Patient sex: F
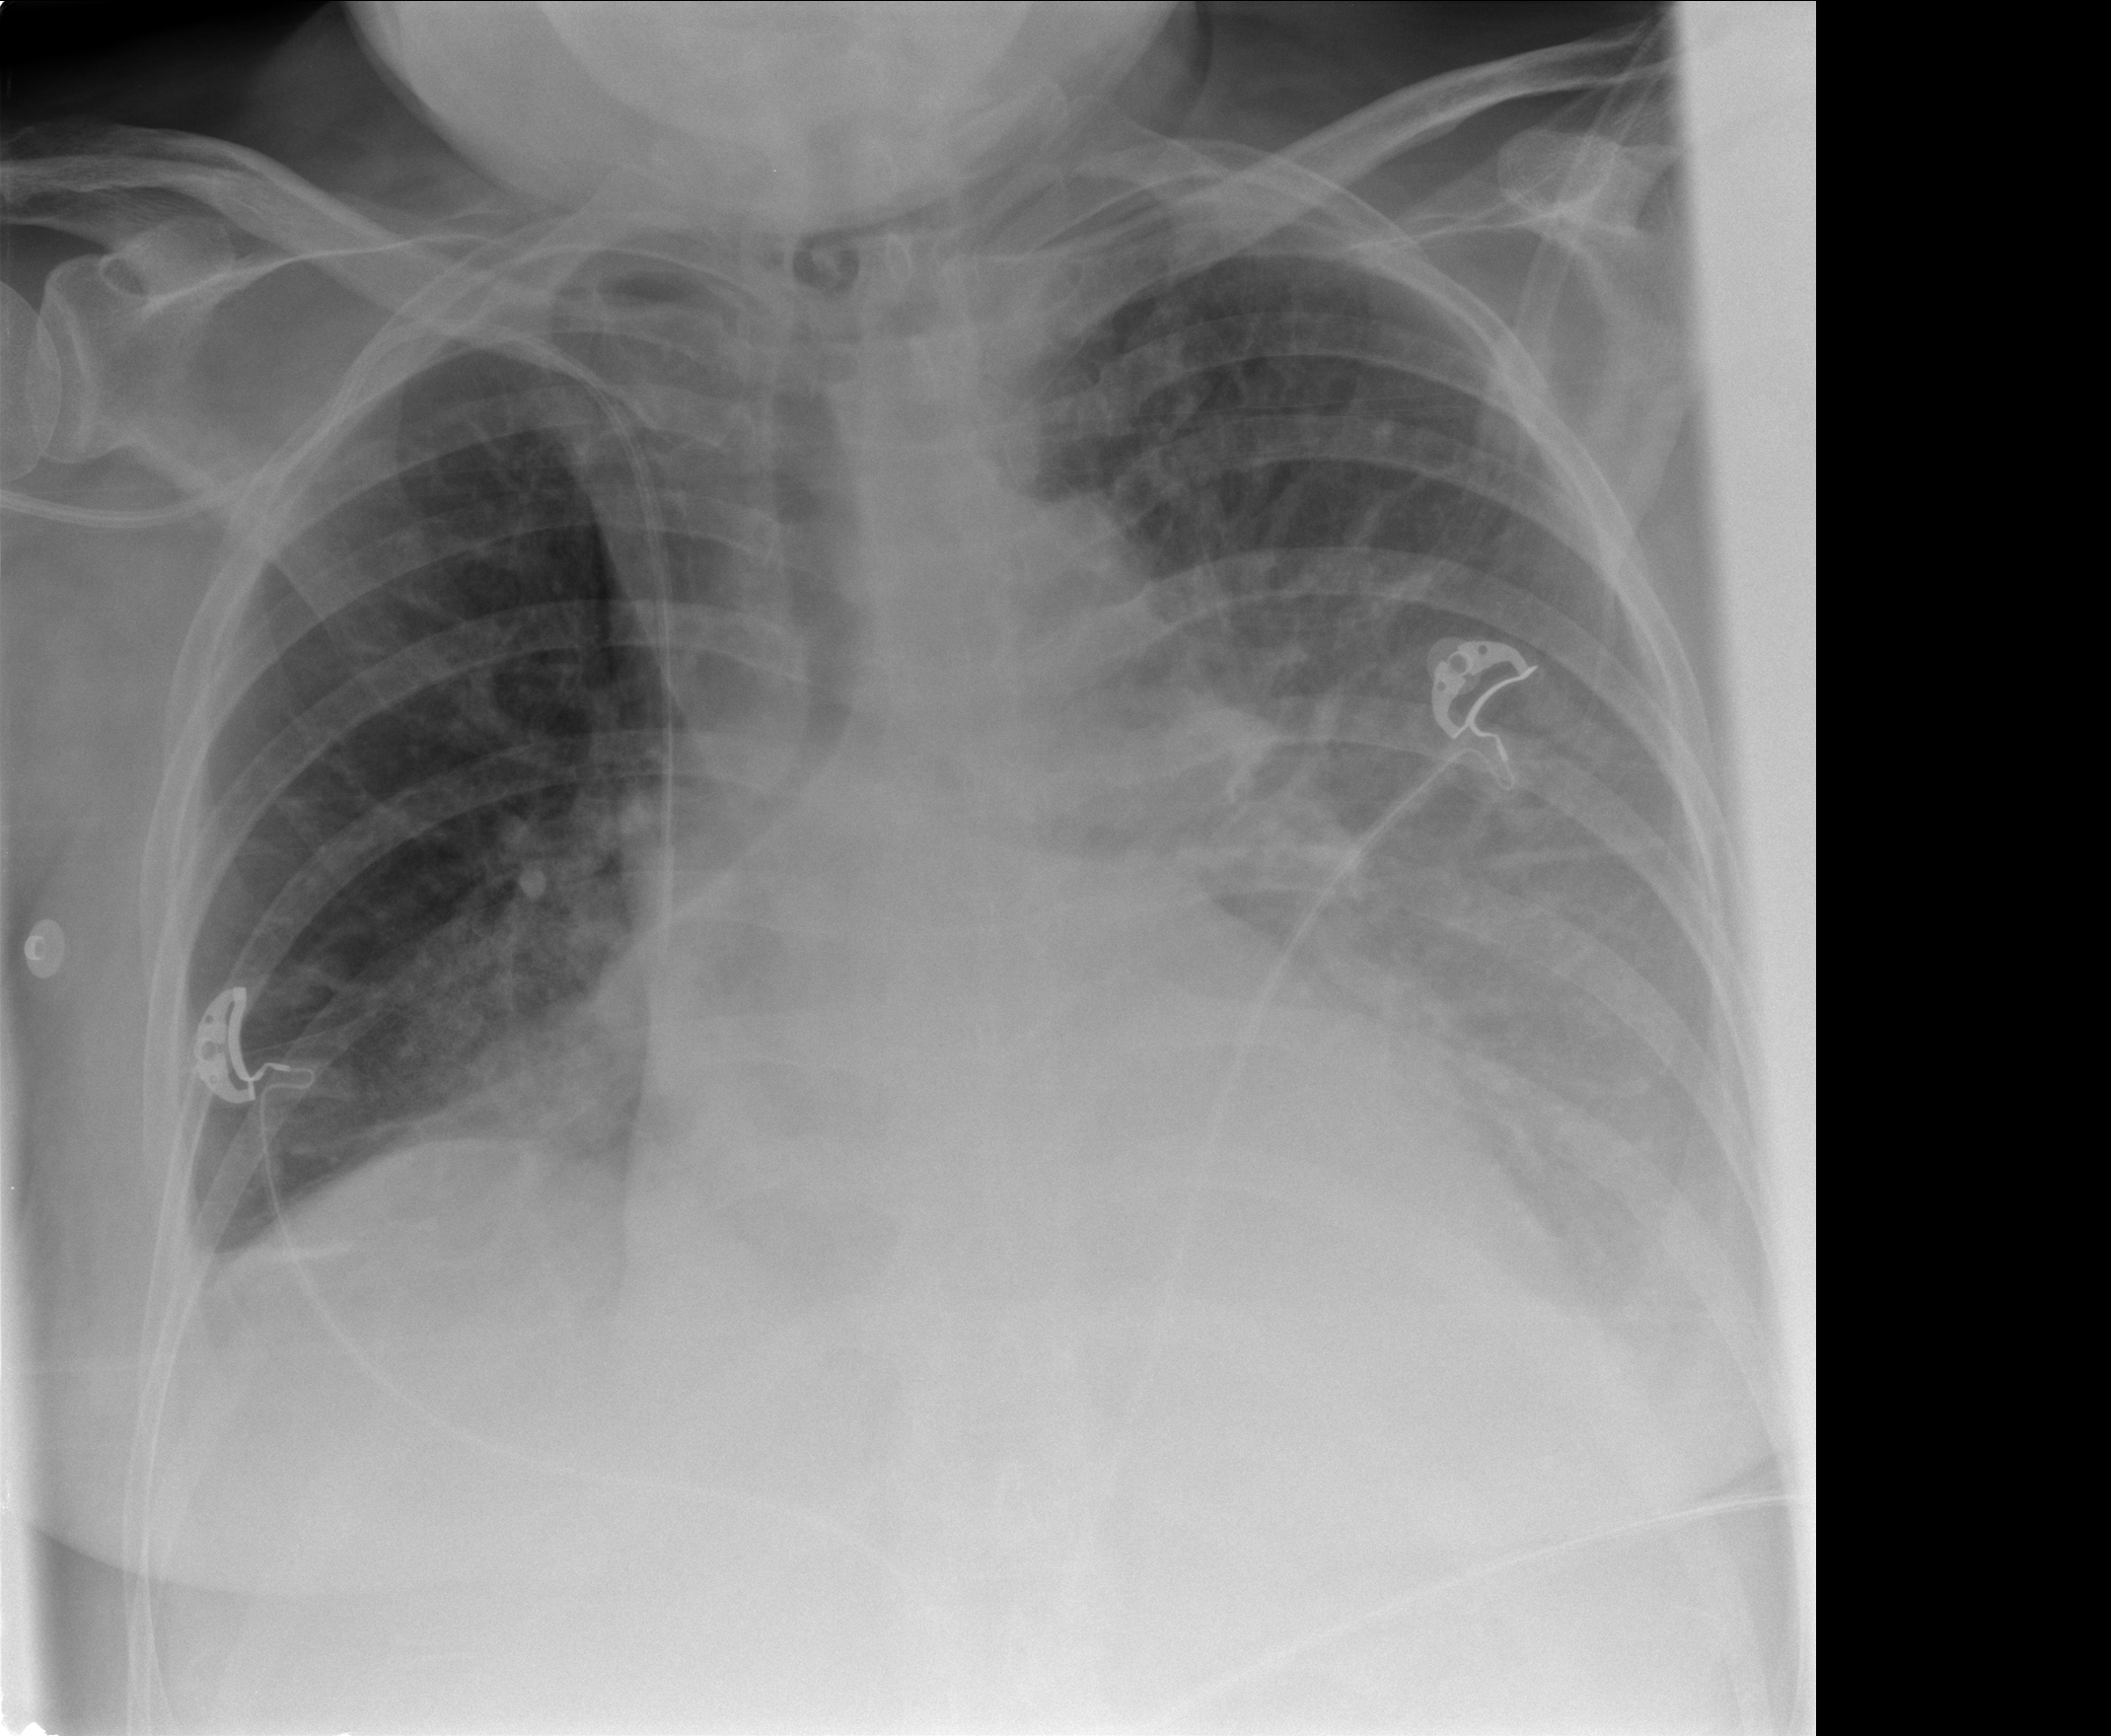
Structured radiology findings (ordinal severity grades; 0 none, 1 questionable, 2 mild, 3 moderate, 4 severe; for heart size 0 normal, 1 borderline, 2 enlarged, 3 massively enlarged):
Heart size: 0
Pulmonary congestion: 2
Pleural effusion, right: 1
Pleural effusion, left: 2
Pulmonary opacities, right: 0
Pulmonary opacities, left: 0
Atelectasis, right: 1
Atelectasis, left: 1